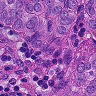
Metastatic tissue present: yes